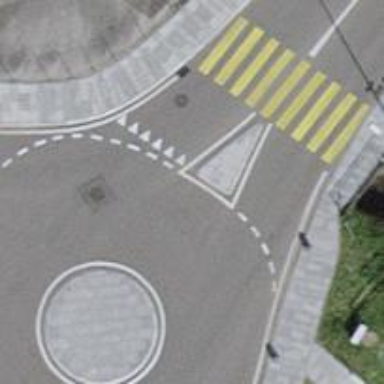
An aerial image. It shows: Road with "give way" sign.